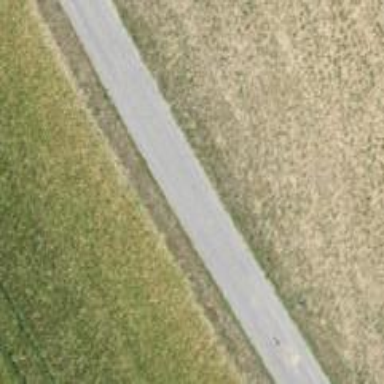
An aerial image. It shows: Service road with gravel surface.